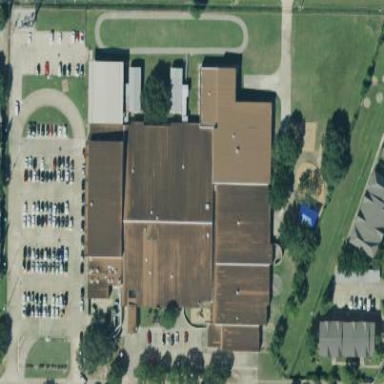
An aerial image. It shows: School.